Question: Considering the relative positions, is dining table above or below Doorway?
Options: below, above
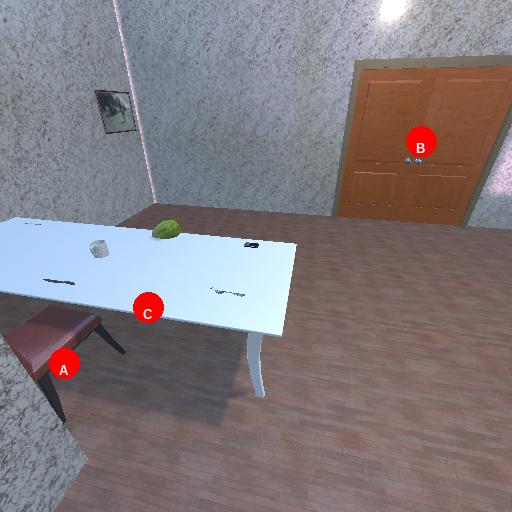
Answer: below